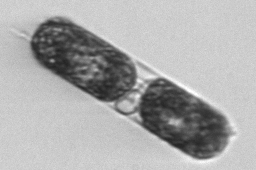
Label: Hemiaulus